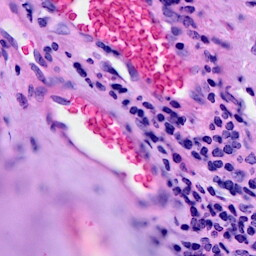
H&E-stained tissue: Breast